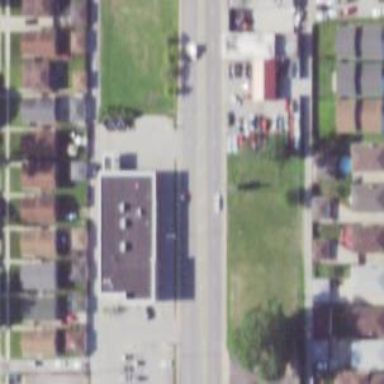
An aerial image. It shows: Pharmacy providing healthcare services.